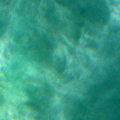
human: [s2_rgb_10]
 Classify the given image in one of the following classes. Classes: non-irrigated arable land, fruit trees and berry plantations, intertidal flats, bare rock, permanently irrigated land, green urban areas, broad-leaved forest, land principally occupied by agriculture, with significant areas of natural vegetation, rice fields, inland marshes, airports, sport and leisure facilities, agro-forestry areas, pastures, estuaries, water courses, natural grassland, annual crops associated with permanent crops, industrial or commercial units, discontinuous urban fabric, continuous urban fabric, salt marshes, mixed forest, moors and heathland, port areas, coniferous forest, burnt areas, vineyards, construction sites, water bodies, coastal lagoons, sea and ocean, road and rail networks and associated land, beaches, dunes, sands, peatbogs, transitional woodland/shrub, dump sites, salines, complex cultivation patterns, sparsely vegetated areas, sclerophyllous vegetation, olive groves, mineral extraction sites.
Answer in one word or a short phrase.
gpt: sea and ocean